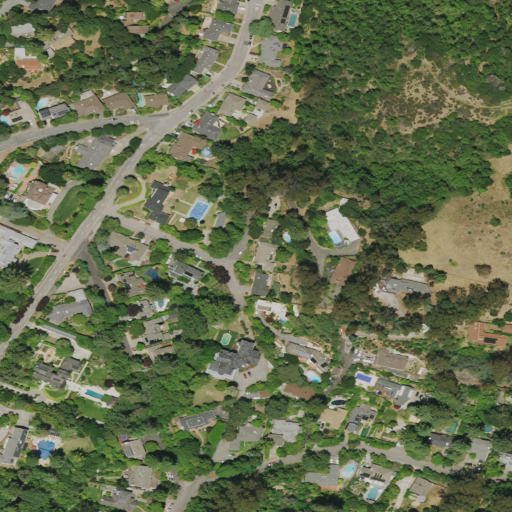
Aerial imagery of valley in California named Black Canyon containing open development, low intensity development, medium intensity development, and evergreen forest